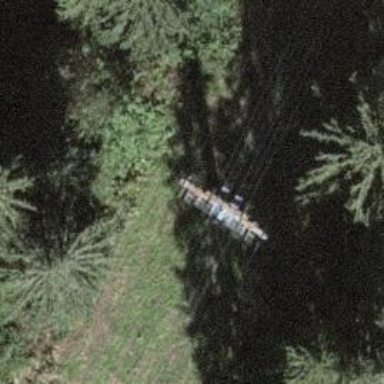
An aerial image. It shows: Pylon used for aerialway.